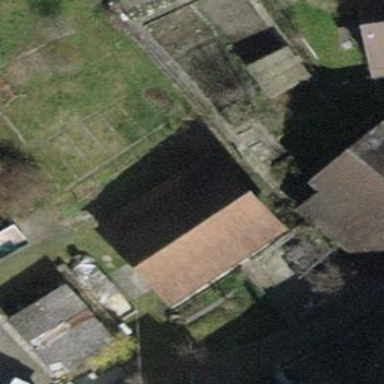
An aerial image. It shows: Building.